Question: I need to layout a series of buttons horizontally across the screen so that they're equally spaced across the screen, not equally spaced between themselves. An example is having 3 buttons there they are evenly spaced so that the first button is centered at 25% of the screen width and others are 50%, 75% of the screen width.
This is relatively straightforward manually placing them in x,y coordinates but I'm trying to avoid mixing approaches.
The prevailing recommendation is to use spacers (UIView) between the buttons and put a constraint to make the spacers equal. This does not work if the buttons being spaced are of potentially different sizes. Say there are 3 buttons labeled, "A", "B", "ReallyLong". I still want them centered, with "B" in the middle of the screen. Equal spacers leaves equal spacing between them but not evenly distributed buttons. ReallyLong takes up too much room and B is not centered

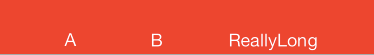
Answer: I think I solved it. I have earlier been able to get even spaces BETWEEN buttons by inserting spacers between each button and setting the spacer widths to be equal. And addition is to also specify that the button widths are equal. This seems to be working well. All the text is centered in the appropriate place.
For 3 buttons, here's the one visual constraint that seems to do it.
'''
Constraint = "H:|[spacer0(>=0)][button0][spacer1(==spacer0)][button1(==button0)][spacer2(==spacer0)][button2(==button0)][spacer3(==spacer0)]|"
'''
With the above text it looks like this, which is what I was looking for. The middle button is centered, the right button is centered on the right third of the screen: